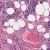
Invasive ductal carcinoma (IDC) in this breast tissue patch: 1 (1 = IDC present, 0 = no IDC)